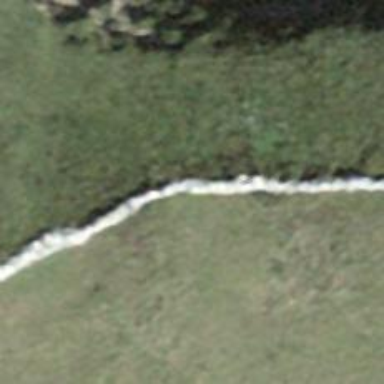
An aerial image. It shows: Wall barrier.